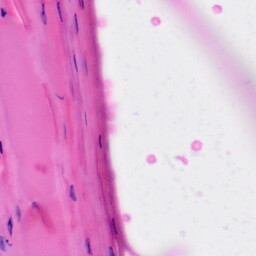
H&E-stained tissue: Skin